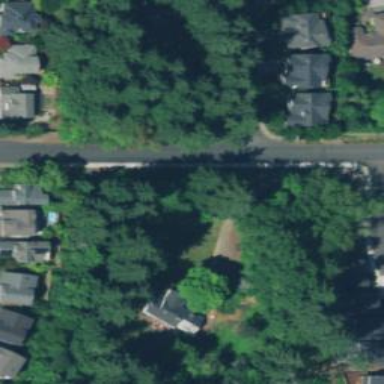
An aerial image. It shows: Residential road with sidewalk on the left.